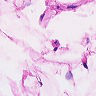
Metastatic tissue present: no